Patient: sex F, age 73
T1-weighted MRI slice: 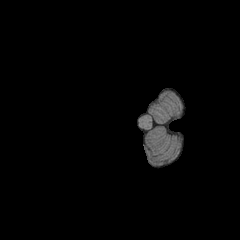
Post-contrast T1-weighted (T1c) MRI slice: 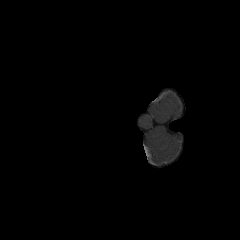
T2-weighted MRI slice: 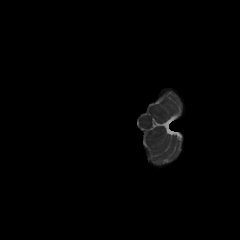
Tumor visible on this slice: no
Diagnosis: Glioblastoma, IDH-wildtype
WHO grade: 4